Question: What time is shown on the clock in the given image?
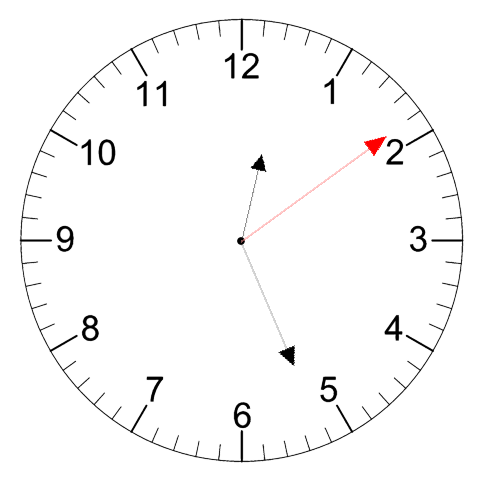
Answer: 12:26:09